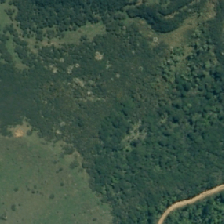
Land cover: grose_broom